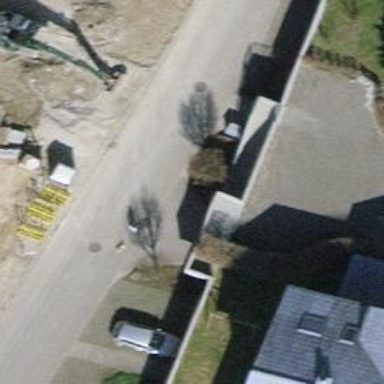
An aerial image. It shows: Set of steps on the road.